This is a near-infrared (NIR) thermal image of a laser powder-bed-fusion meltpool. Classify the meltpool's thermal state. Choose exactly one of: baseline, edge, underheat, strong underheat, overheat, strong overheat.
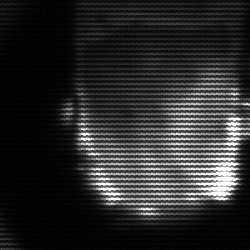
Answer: baseline